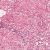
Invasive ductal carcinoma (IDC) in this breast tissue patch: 1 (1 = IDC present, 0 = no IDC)